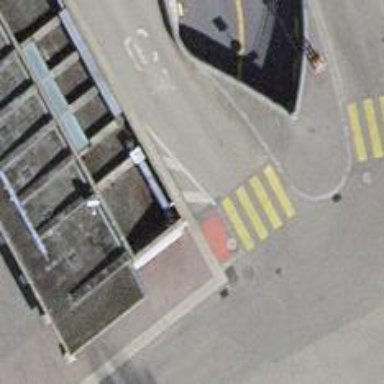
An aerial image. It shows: Parking area.